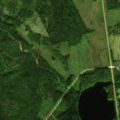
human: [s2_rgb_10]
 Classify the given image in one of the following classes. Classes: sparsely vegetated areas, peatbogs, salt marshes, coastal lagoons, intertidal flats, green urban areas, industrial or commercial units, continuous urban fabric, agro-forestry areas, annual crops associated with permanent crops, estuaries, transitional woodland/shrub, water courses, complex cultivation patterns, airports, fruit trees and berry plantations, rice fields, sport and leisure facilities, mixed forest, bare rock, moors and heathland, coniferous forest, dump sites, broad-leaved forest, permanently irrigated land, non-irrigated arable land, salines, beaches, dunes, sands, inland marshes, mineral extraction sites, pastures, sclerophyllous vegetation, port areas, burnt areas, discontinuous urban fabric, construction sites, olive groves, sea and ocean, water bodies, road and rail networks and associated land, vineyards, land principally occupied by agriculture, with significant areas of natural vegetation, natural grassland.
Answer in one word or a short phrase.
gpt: coniferous forest, transitional woodland/shrub, water bodies